Field crop: maize
Growth stage: 1
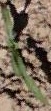
Species: maize